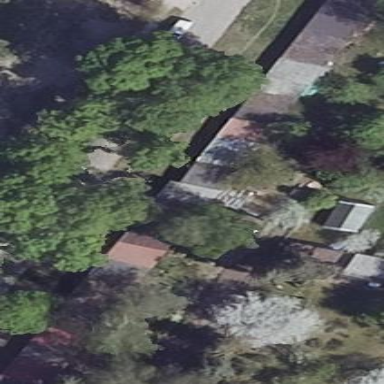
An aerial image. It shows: Garage building.